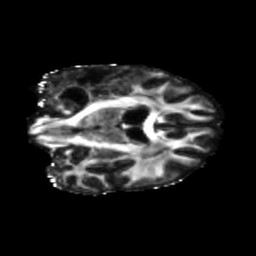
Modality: FA
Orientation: coronal
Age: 58
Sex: female
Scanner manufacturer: siemens
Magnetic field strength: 3 T
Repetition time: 5.47 s
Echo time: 0.0854 s